Field crop: tomato
Growth stage: 1
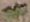
Species: solanum